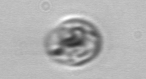
Label: Amoeba